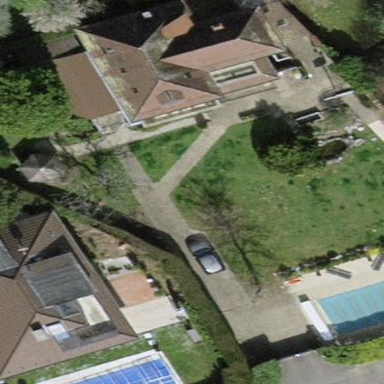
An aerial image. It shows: Garden enclosed by fence.